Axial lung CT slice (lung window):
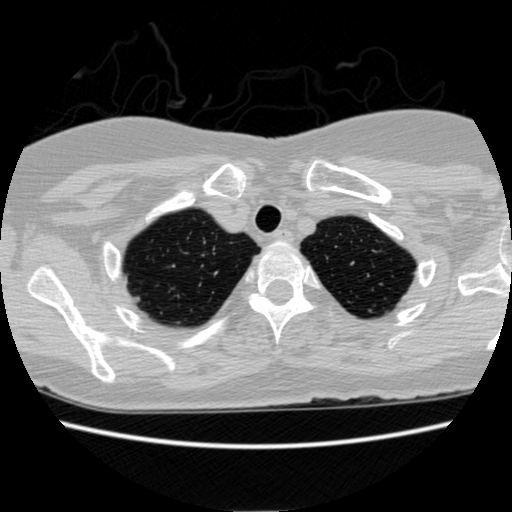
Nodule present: no